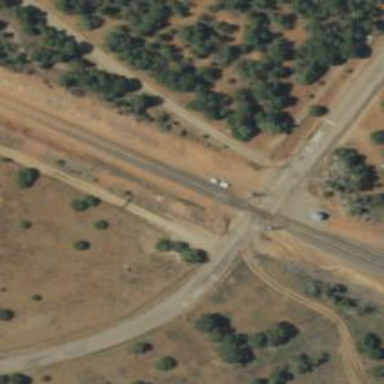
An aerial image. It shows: Level crossing with lights on the railway.